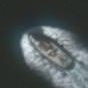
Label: civil